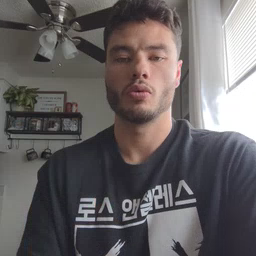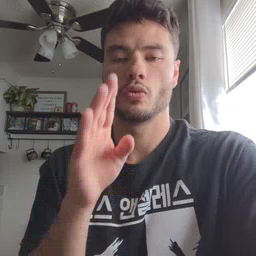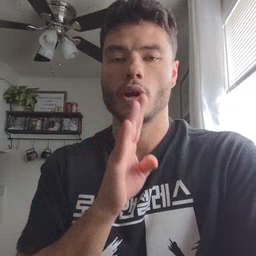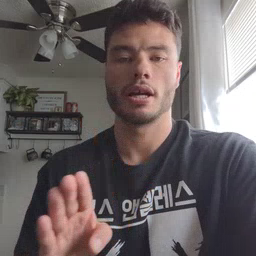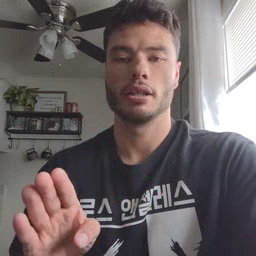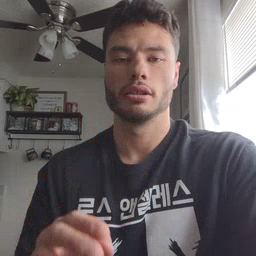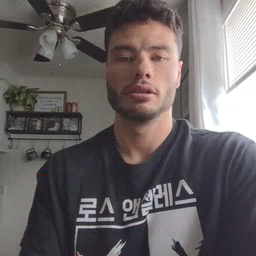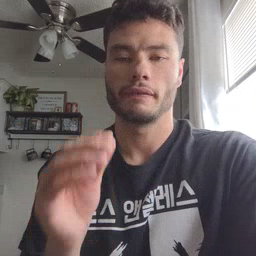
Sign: quiet